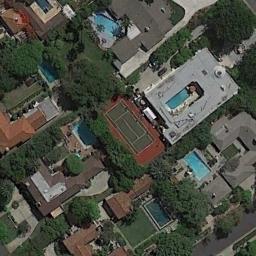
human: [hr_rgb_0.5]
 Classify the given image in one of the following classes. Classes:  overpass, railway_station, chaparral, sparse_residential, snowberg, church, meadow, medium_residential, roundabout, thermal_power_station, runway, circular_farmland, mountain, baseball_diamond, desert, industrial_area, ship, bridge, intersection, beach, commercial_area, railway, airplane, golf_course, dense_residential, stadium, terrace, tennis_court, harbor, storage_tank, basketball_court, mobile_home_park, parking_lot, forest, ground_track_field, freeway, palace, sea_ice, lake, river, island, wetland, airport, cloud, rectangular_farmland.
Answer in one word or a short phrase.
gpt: tennis_court